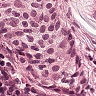
Metastatic tissue present: yes